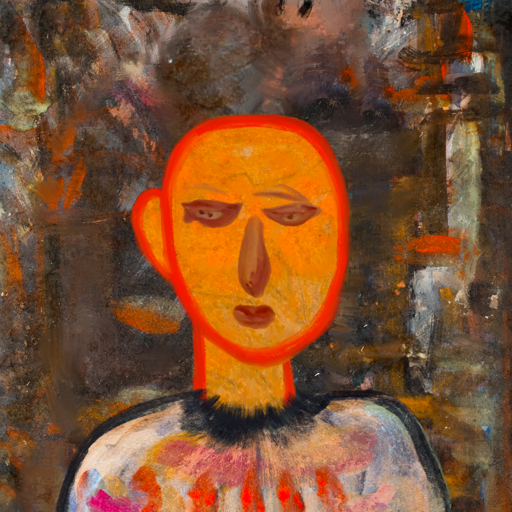
Background: GypsyQueen, Head And Neck Front: Sisters, Face Front: Pious_Lady, Bust: Childish, Hair Front: Blank, Head Accessory: Blank, Second Necklace: Blank, Necklace: Blank, Baby: Blank